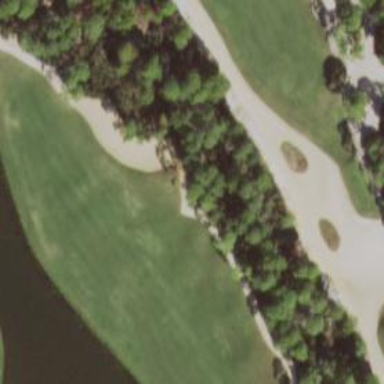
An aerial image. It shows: Sand bunker on golf course.